Question: Layout for list item:
'''
<RelativeLayout xmlns:android="http://schemas.android.com/apk/res/android"
android:layout_width="fill_parent"
android:layout_height="fill_parent">
<Button
android:id="@+id/removeButton"
android:layout_width="wrap_content"
android:layout_height="fill_parent"
android:layout_alignParentRight="true"
android:drawableRight="@drawable/ic_action_next_item"
android:gravity="center_horizontal">
</Button>
<TextView
android:id="@+id/list_item"
android:layout_width="match_parent"
android:layout_height="fill_parent"
android:layout_toLeftOf="@id/removeButton"
android:background="#e2e2e2"
android:gravity="center_vertical|left" />
</RelativeLayout>
'''
How can I make the text view the same height as the button height? AND the text inside the text view is not centered. Any ideas how to center it?

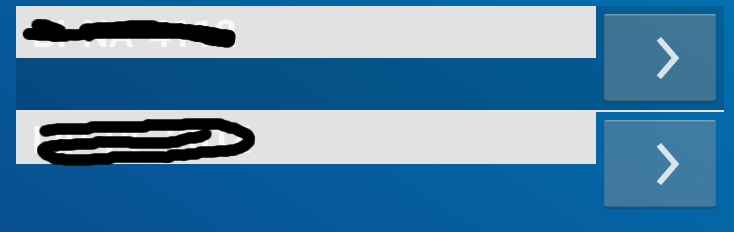
Answer: Add these attributes to the 'textView'
'''
android:layout_alignBottom="@+id/removeButton"
android:layout_alignTop="@+id/removeButton"
android:gravity="center_vertical"
'''